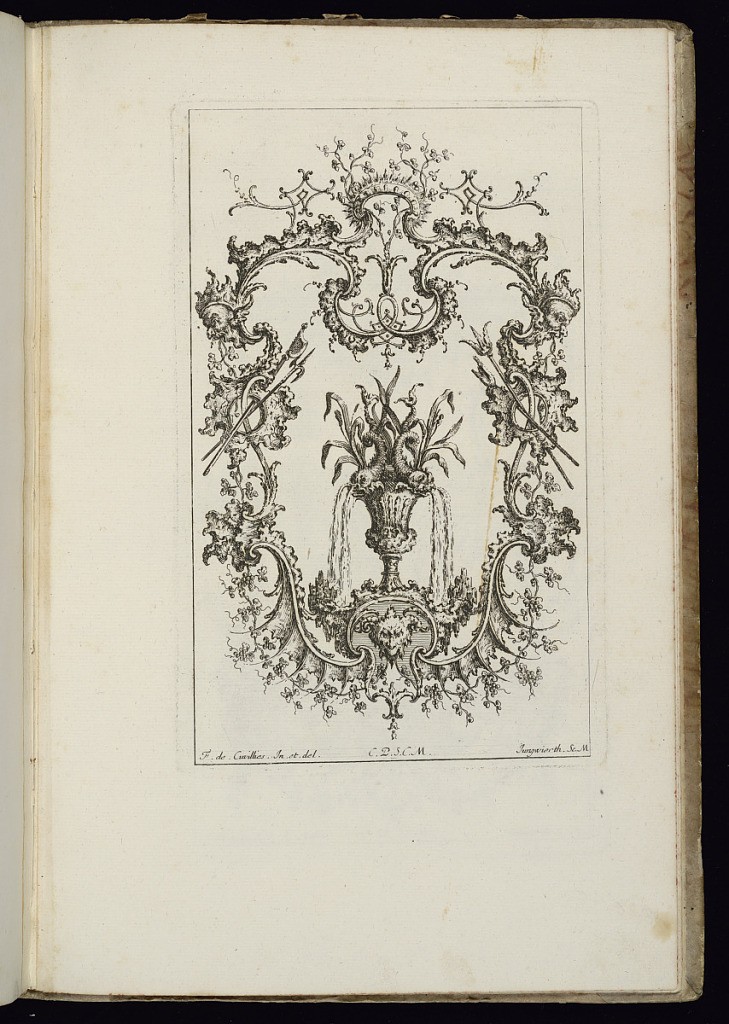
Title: Cartouche with Vase and Dolphins
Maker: François de Cuvilliés the Elder, Belgian, 1695 - 1768
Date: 1738
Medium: Engraving on paper
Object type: Bound print
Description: Design for upright symmetrical cartouche, armorial trophies at either side and a mask at lower center. Within the frame, a vase topped by two dolphins, water pouring from their nostrils.